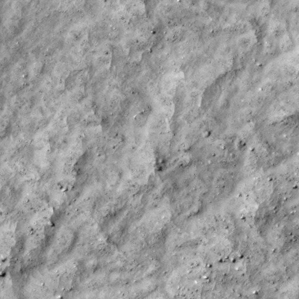
Label: non_frost